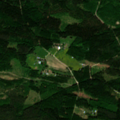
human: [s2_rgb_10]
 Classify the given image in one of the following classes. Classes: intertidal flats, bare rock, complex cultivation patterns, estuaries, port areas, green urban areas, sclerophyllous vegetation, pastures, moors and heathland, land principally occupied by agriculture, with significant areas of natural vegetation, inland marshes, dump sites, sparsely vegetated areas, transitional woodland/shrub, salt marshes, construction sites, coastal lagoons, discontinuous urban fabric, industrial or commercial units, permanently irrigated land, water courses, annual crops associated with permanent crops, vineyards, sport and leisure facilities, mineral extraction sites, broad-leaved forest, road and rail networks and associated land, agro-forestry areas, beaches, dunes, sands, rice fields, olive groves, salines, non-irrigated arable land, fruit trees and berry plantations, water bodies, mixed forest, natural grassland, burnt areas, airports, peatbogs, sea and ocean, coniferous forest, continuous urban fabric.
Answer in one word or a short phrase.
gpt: coniferous forest, mixed forest, transitional woodland/shrub